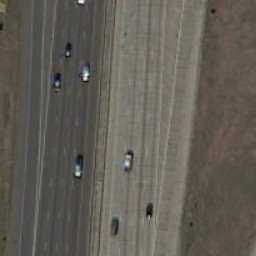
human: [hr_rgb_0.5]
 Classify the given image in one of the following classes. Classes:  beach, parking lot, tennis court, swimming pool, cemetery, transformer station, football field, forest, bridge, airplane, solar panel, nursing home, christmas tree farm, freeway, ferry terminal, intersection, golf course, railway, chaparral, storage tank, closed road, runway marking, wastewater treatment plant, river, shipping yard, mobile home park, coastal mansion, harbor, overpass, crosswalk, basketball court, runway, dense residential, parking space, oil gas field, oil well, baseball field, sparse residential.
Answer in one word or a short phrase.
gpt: freeway